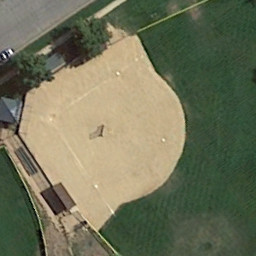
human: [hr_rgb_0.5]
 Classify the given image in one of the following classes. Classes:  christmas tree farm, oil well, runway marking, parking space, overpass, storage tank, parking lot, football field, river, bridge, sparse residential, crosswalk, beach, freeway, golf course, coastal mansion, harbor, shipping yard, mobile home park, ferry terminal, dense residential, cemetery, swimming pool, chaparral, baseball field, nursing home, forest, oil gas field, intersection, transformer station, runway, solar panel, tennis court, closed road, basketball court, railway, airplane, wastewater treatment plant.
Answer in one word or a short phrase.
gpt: baseball field